Field crop: maize
Growth stage: 2
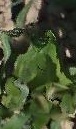
Species: maize